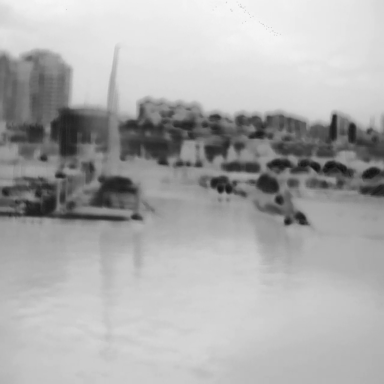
There is a canoe in the infrared image.